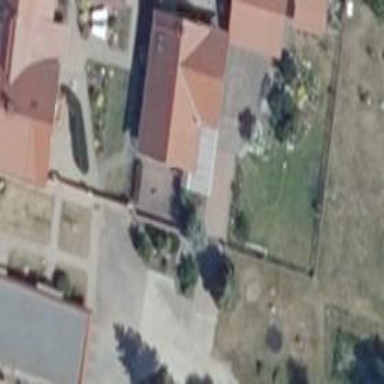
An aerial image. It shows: Red house with flat roof.